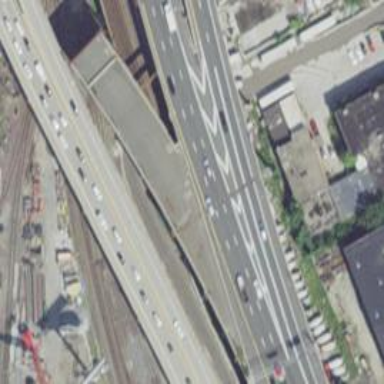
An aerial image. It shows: Service road on asphalt bridge.